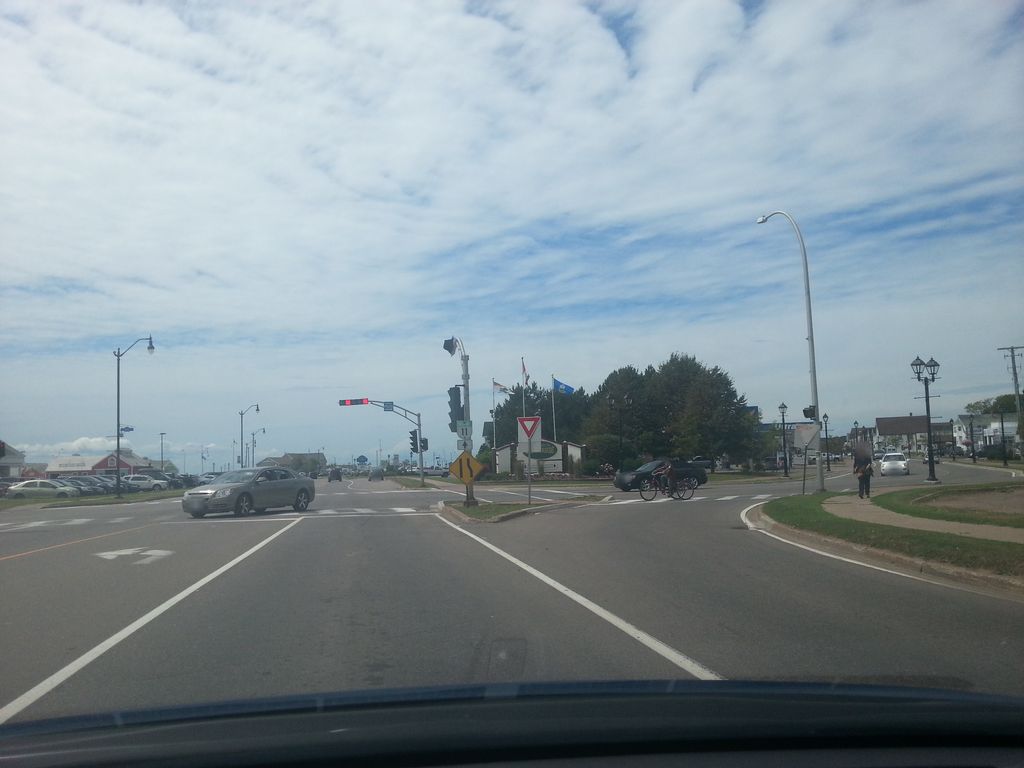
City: charlottetown